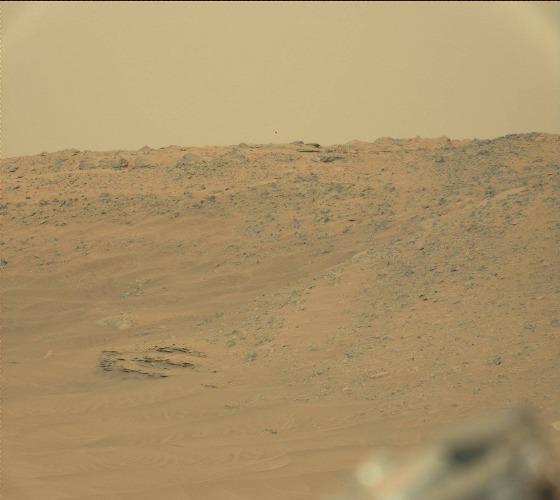
Terrain classes present: Background, Gravel / Sand / Soil, Rock, Sky / Distant Mountains